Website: home-depot
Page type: customer-info-address
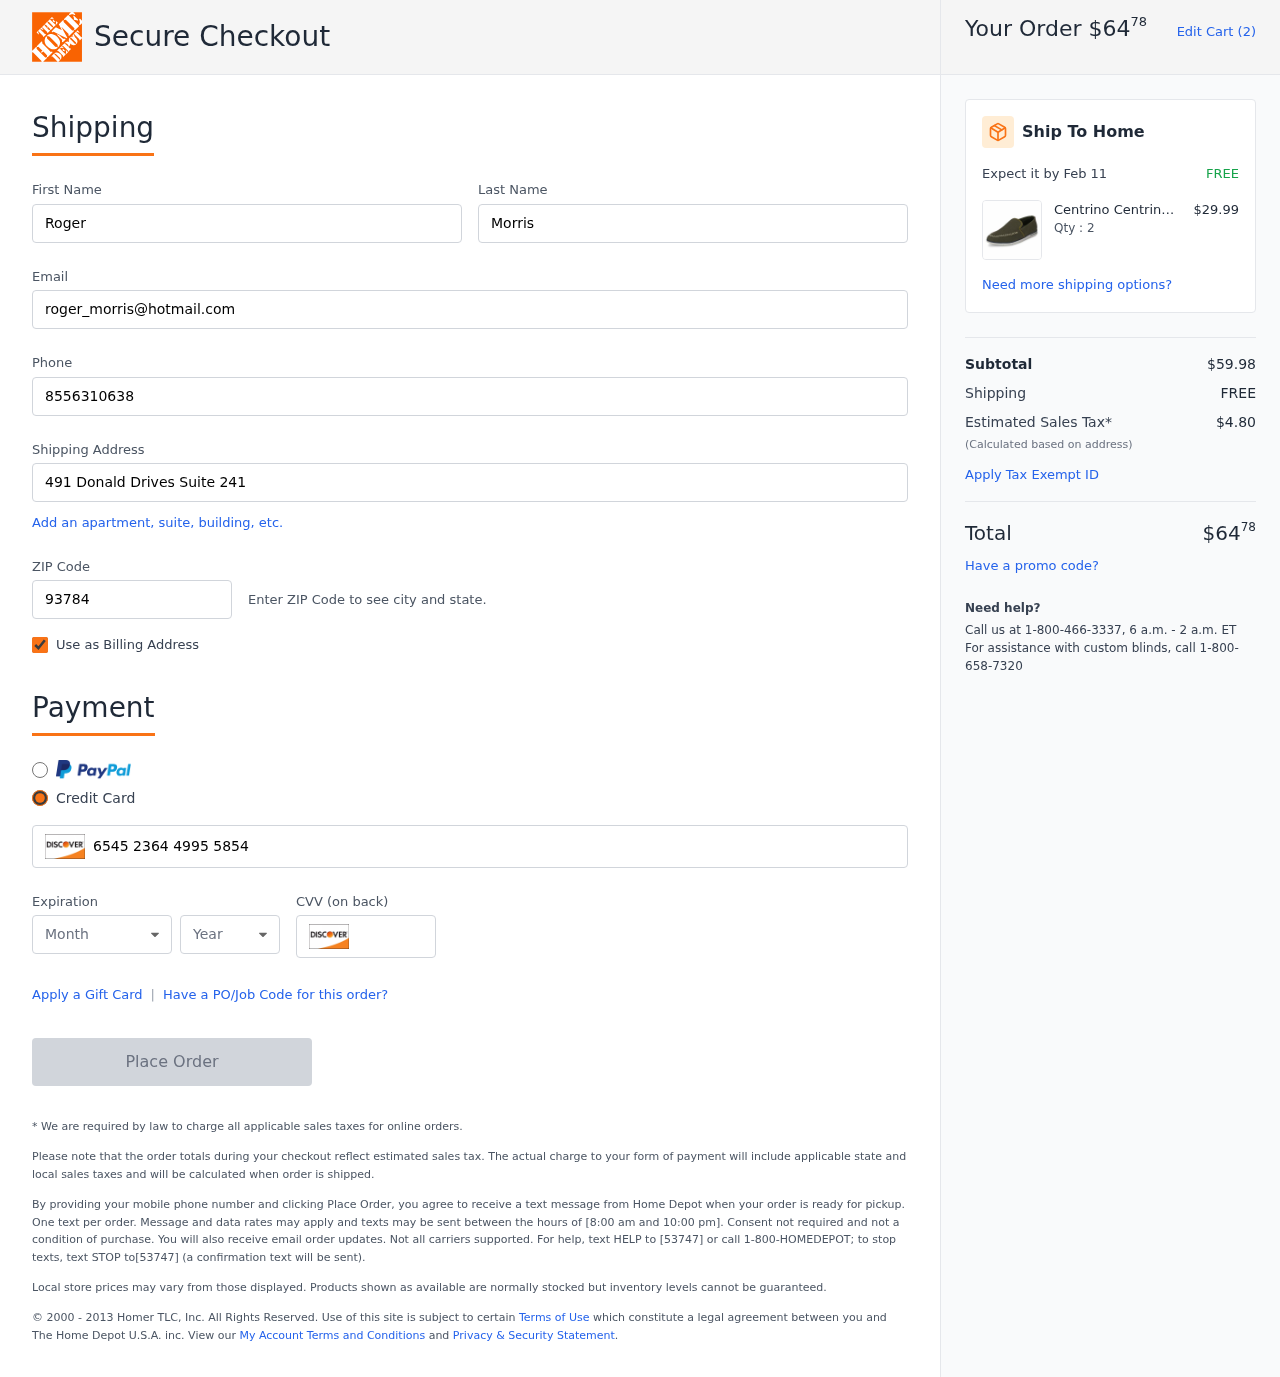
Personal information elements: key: PII_CARD_CVV
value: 979
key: PII_CARD_EXPIRY_MONTH
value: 04
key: PII_CARD_EXPIRY_YEAR
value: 28
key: PII_CARD_NUMBER
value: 6545 2364 4995 5854
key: PII_EMAIL
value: roger_morris@hotmail.com
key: PII_FIRSTNAME
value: Roger
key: PII_LASTNAME
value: Morris
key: PII_PHONE
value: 8556310638
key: PII_POSTCODE
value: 93784
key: PII_STREET
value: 491 Donald Drives Suite 241
Product elements: key: PRODUCT1_BRAND
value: Centrino
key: PRODUCT1_NAME
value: Centrino Men's S5698 Olive Loafers-8 UK (42 EU) (9 US) (S5698-1)
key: PRODUCT1_PRICE
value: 29.99
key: PRODUCT1_QUANTITY
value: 2
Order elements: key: ORDER_TOTAL
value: $6478
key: ORDER_NUM_ITEMS
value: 2
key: ORDER_DELIVERY_DATE
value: Feb 11
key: ORDER_SUBTOTAL
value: $59.98
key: ORDER_SHIPPING_COST
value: FREE
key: ORDER_TAX
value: $4.80